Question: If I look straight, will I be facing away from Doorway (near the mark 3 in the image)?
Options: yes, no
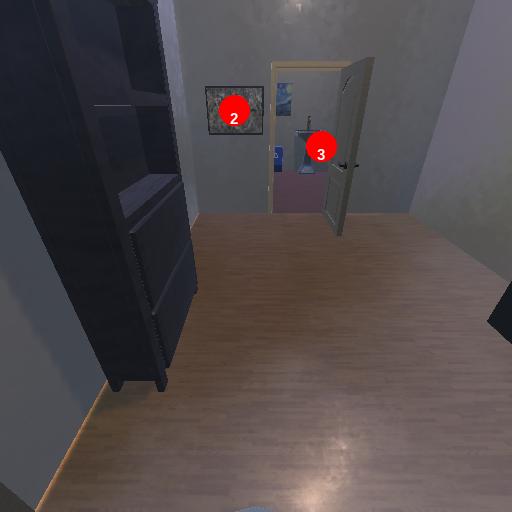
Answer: yes